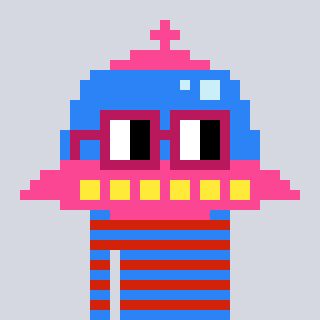
a pixel art character with square dark red glasses, a ufo-shaped head and a red-colored body on a cool background